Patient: sex F, age 77
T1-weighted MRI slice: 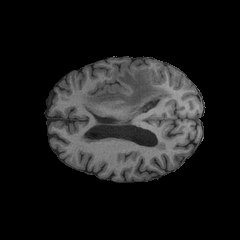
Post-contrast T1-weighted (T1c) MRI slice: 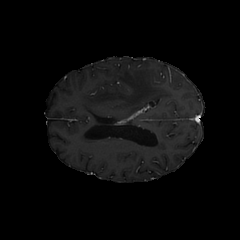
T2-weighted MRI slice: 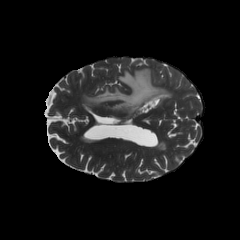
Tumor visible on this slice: yes
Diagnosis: Glioblastoma, IDH-wildtype
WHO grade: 4